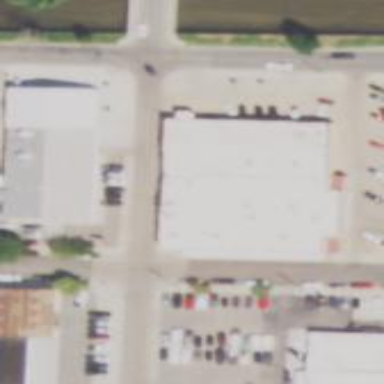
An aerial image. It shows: Variety store located inside building.